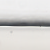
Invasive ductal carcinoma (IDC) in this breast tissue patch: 0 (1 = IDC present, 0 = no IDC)